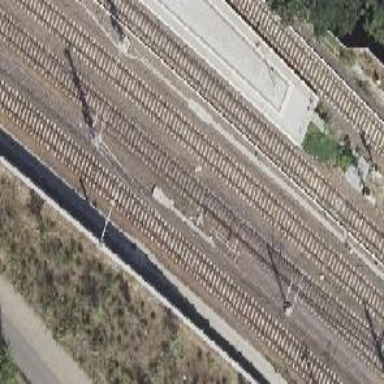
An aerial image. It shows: Railway switch with the turnout side on the left.